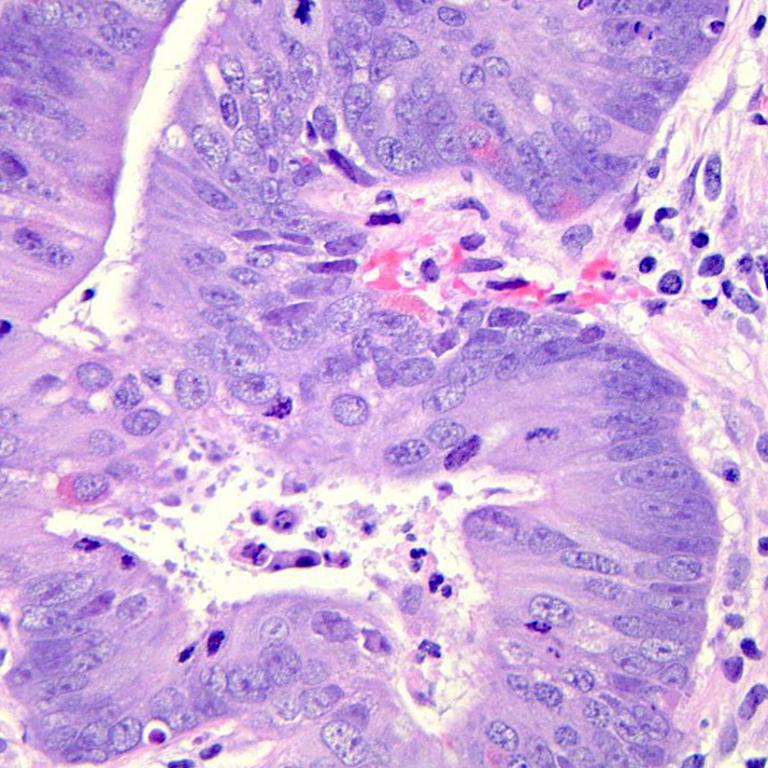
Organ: colon
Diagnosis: adenocarcinomas